Question: I'm writing real-time video processing code that uses mog2 algorithm for extracting background from input, then I use morphology filter to smooth it up.
The problem is, that sometimes there are gaps in mask for one object. I think that I could fix it up with some kind of algorithm to fill up gaps within threshold, but is there any algorithm like that in OpenCV, or would I have to write it myself?
Left image is the actual mask, the right one is my paint-made expected result:

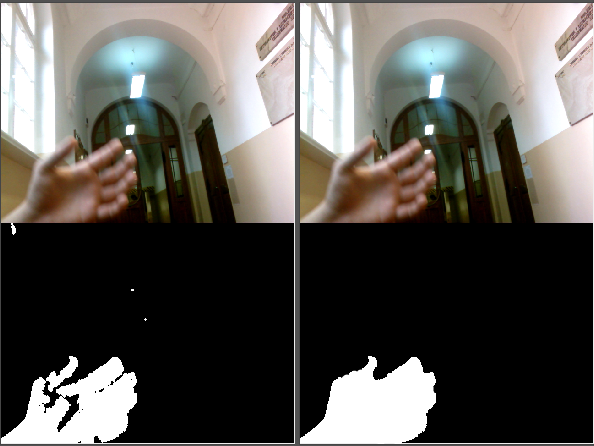
Answer: About editing your binary mask is a binary morphological operation : You want a 'closing' of your binary mask.
<URL>
Information about morphological closing is <URL>
From the <URL>
> 'public static void morphologyEx(Mat src,Mat dst,int op,Mat kernel)' Performs advanced morphological transformations.The function can perform advanced morphological transformations using
an erosion and dilation as basic operations.
[...]>
Note:An example using the morphologyEx function for the morphological
opening and closing operations can be found at
opencv_source_code/samples/cpp/morphology2.cpp- MORPH_CLOSE - a closing operationMORPH_GRADIENT - a morphological gradientMORPH_TOPHAT - "top hat"MORPH_BLACKHAT - "black hat"
I don't know enough about the java bindings of OpenCV, but it's probably very similar to the C++ example mentioned in the above quote:
'''
// Close the image in C++
cv::Mat element5(5,5,CV_8U,cv::Scalar(1)); # 5 by 5 element set at 1
cv::Mat closed;
cv::morphologyEx(image,closed,cv::MORPH_CLOSE,element5);
'''